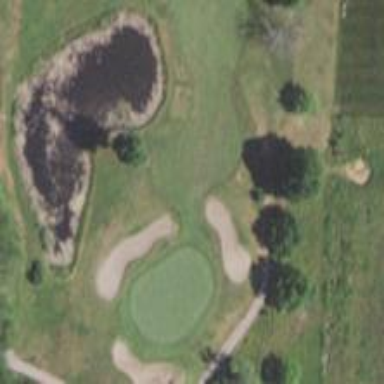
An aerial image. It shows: Picturesque scene of golf course with lateral water hazard.